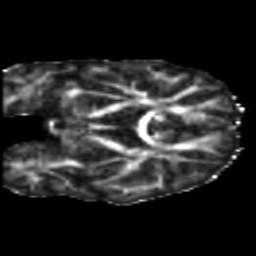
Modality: FA
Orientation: coronal
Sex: male
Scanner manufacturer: siemens
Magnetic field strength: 3 T
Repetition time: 5 s
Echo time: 0.07 s